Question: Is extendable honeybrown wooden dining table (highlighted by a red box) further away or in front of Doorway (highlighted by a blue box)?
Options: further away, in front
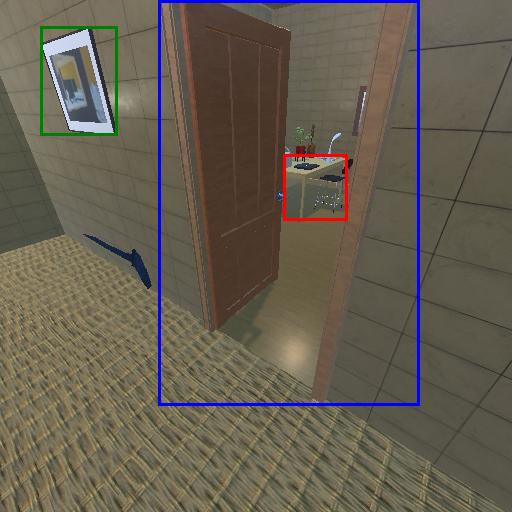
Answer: further away